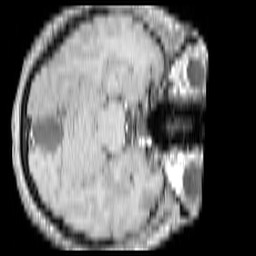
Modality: T1w
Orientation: axial
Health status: ill
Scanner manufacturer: philips
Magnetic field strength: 3 T
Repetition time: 0.3787 s
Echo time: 0.002908 s